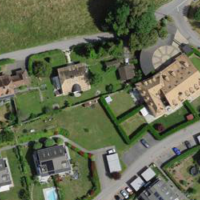
EUNIS habitat code: 54
Species observed at this site:
Carpinus betulus